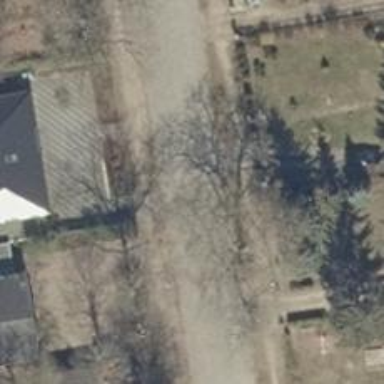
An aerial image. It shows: Residential road with sidewalks on both sides.